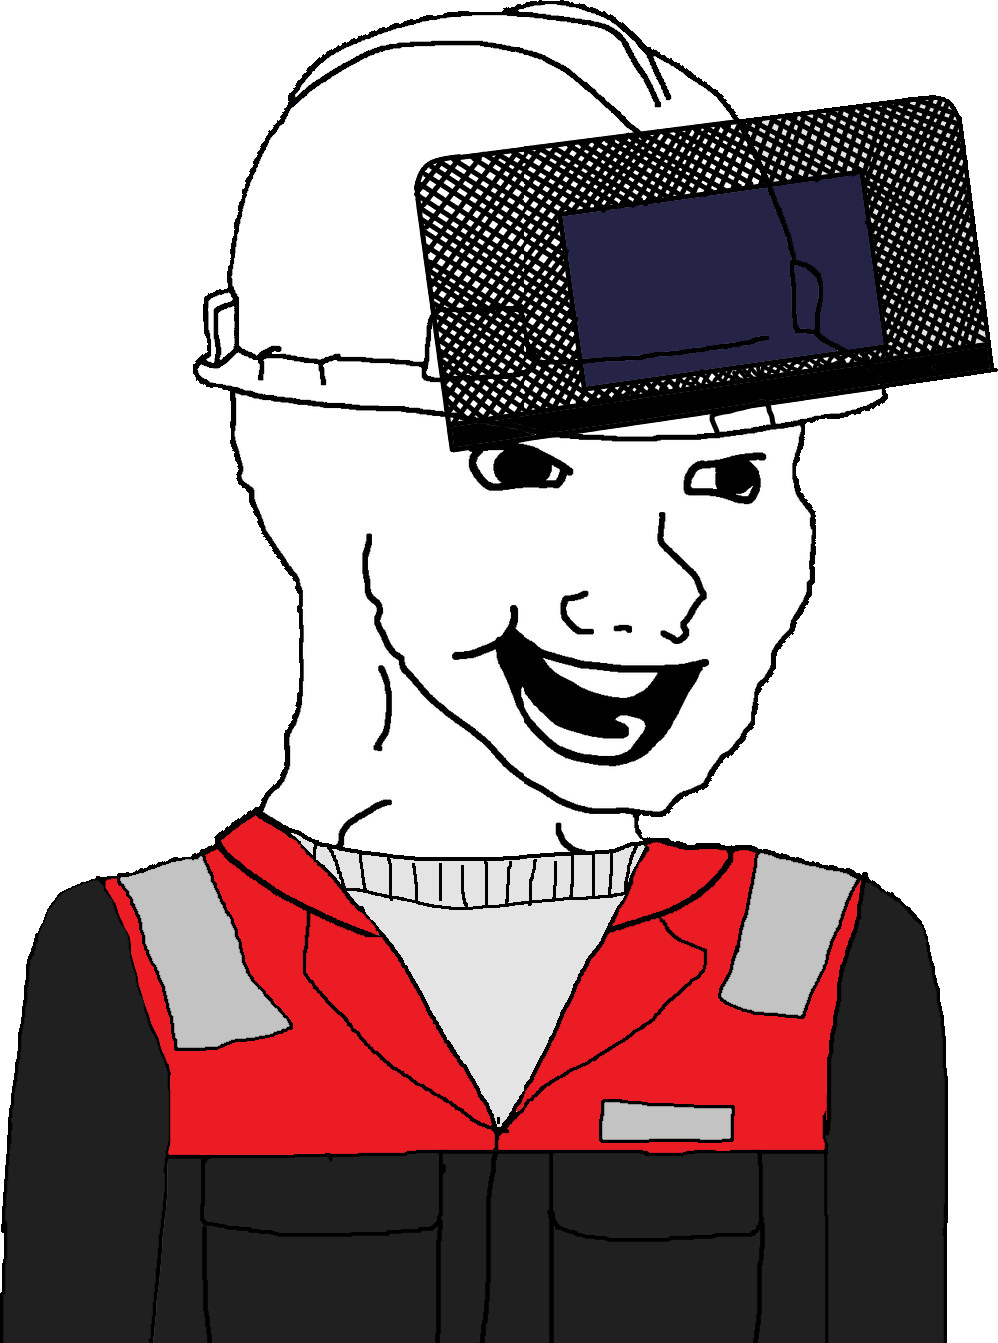
Label: 5_Bloomer